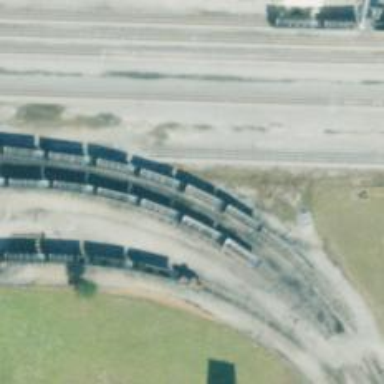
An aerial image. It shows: Rail spur service.